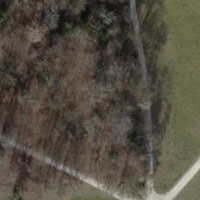
EUNIS habitat code: 44
Species observed at this site:
Rubus caesius
Arum maculatum
Vespa crabro
Misumena vatia